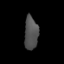
Tissue: lung
Cell type: Fibroblasts
Senescence score: 0.5505
Nuclear area (px): 449
Mean DAPI intensity: 80.931